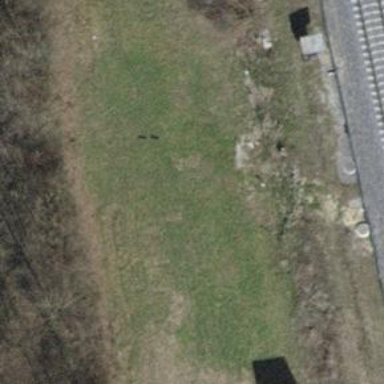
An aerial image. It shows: Culvert tunnel.